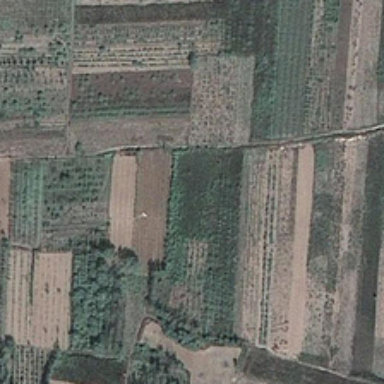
Many pieces of farmlands are together .